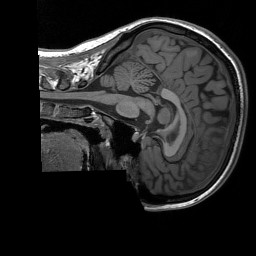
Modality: T1w
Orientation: sagittal
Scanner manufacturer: siemens
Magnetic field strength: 3 T
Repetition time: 1.76 s
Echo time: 0.0022 s